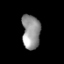
Tissue: prostate
Cell type: T cells
Senescence score: 0.2468
Nuclear area (px): 609
Mean DAPI intensity: 147.502